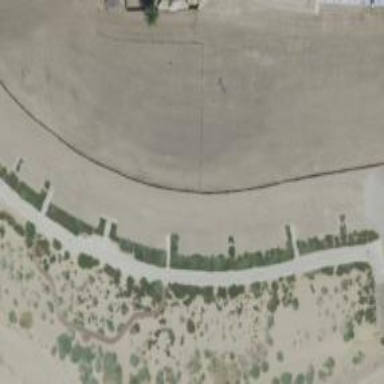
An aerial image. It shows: Unpaved parking area.